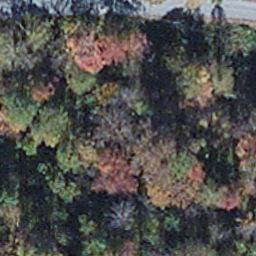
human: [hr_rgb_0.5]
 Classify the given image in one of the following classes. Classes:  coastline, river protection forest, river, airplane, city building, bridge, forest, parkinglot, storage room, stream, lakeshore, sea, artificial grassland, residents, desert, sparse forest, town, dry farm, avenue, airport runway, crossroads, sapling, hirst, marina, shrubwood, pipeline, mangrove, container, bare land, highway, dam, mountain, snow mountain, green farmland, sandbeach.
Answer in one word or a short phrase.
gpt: mangrove